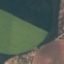
Land use / land cover class: AnnualCrop